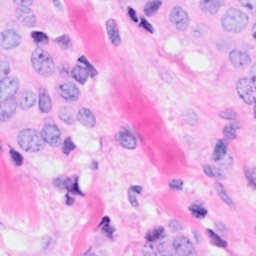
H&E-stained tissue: Breast